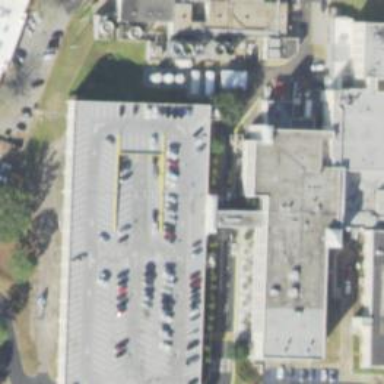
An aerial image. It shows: Parking space is available.